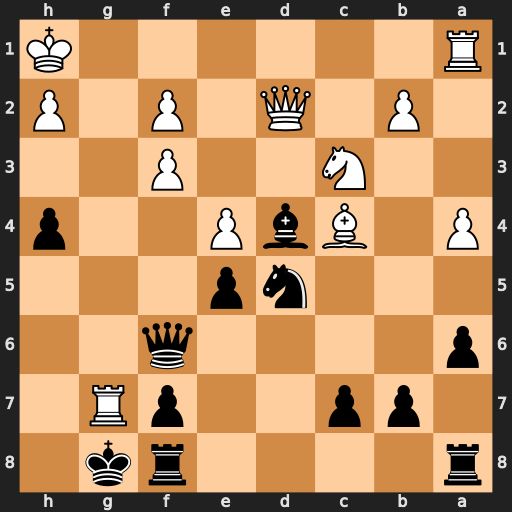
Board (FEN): r4rk1/1pp2pR1/p4q2/3np3/P1BbP2p/2N2P2/1P1Q1P1P/R6K
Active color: b
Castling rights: -
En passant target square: -
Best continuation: Kxg7 Rg1+ Kh7